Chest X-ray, AP view. Patient: 52 years old, sex F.
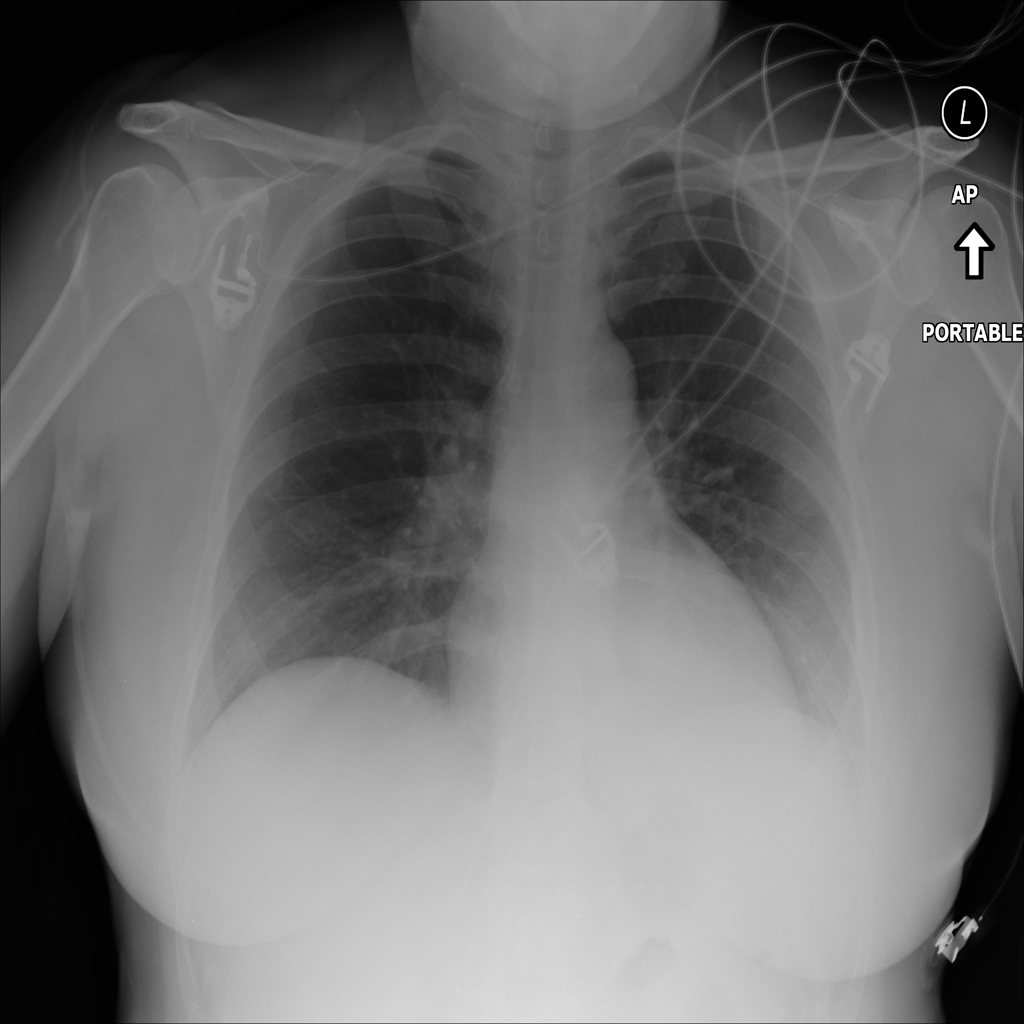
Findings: Atelectasis